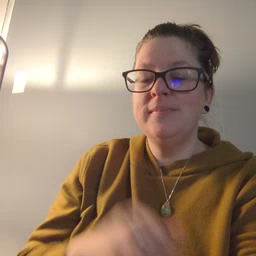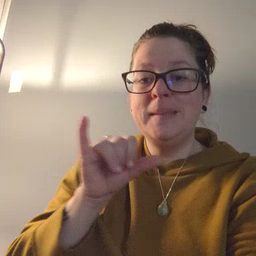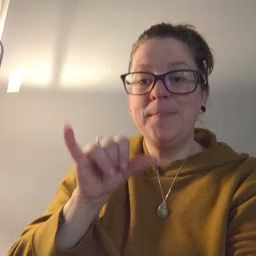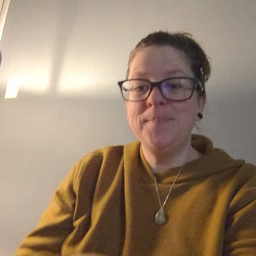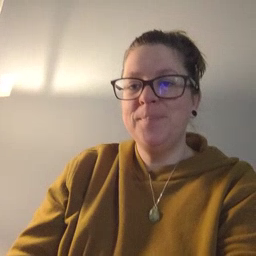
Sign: same